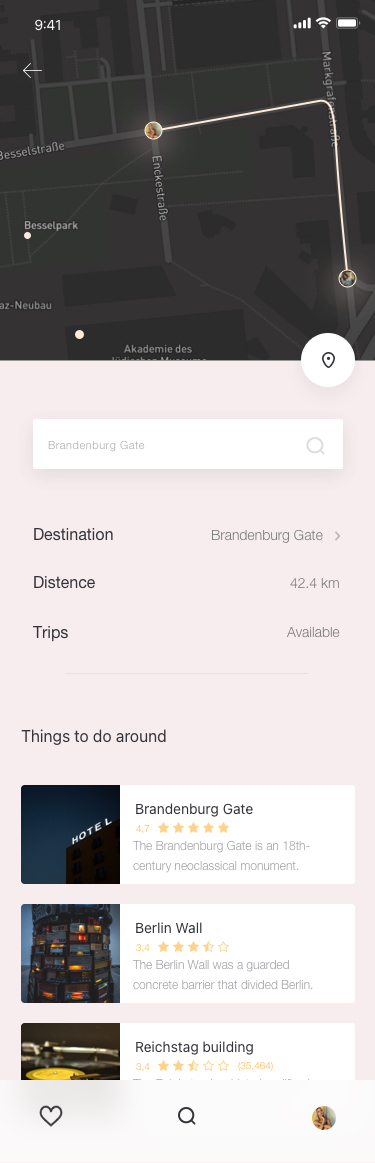
Text in this UI design:
Trips
Available
42.4 km
Distence
Destination
Brandenburg Gate
Things to do around